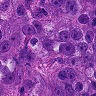
Metastatic tissue present: yes